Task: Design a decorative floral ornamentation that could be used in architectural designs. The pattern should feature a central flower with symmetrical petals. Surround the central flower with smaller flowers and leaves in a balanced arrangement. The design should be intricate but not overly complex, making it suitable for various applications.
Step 1671:
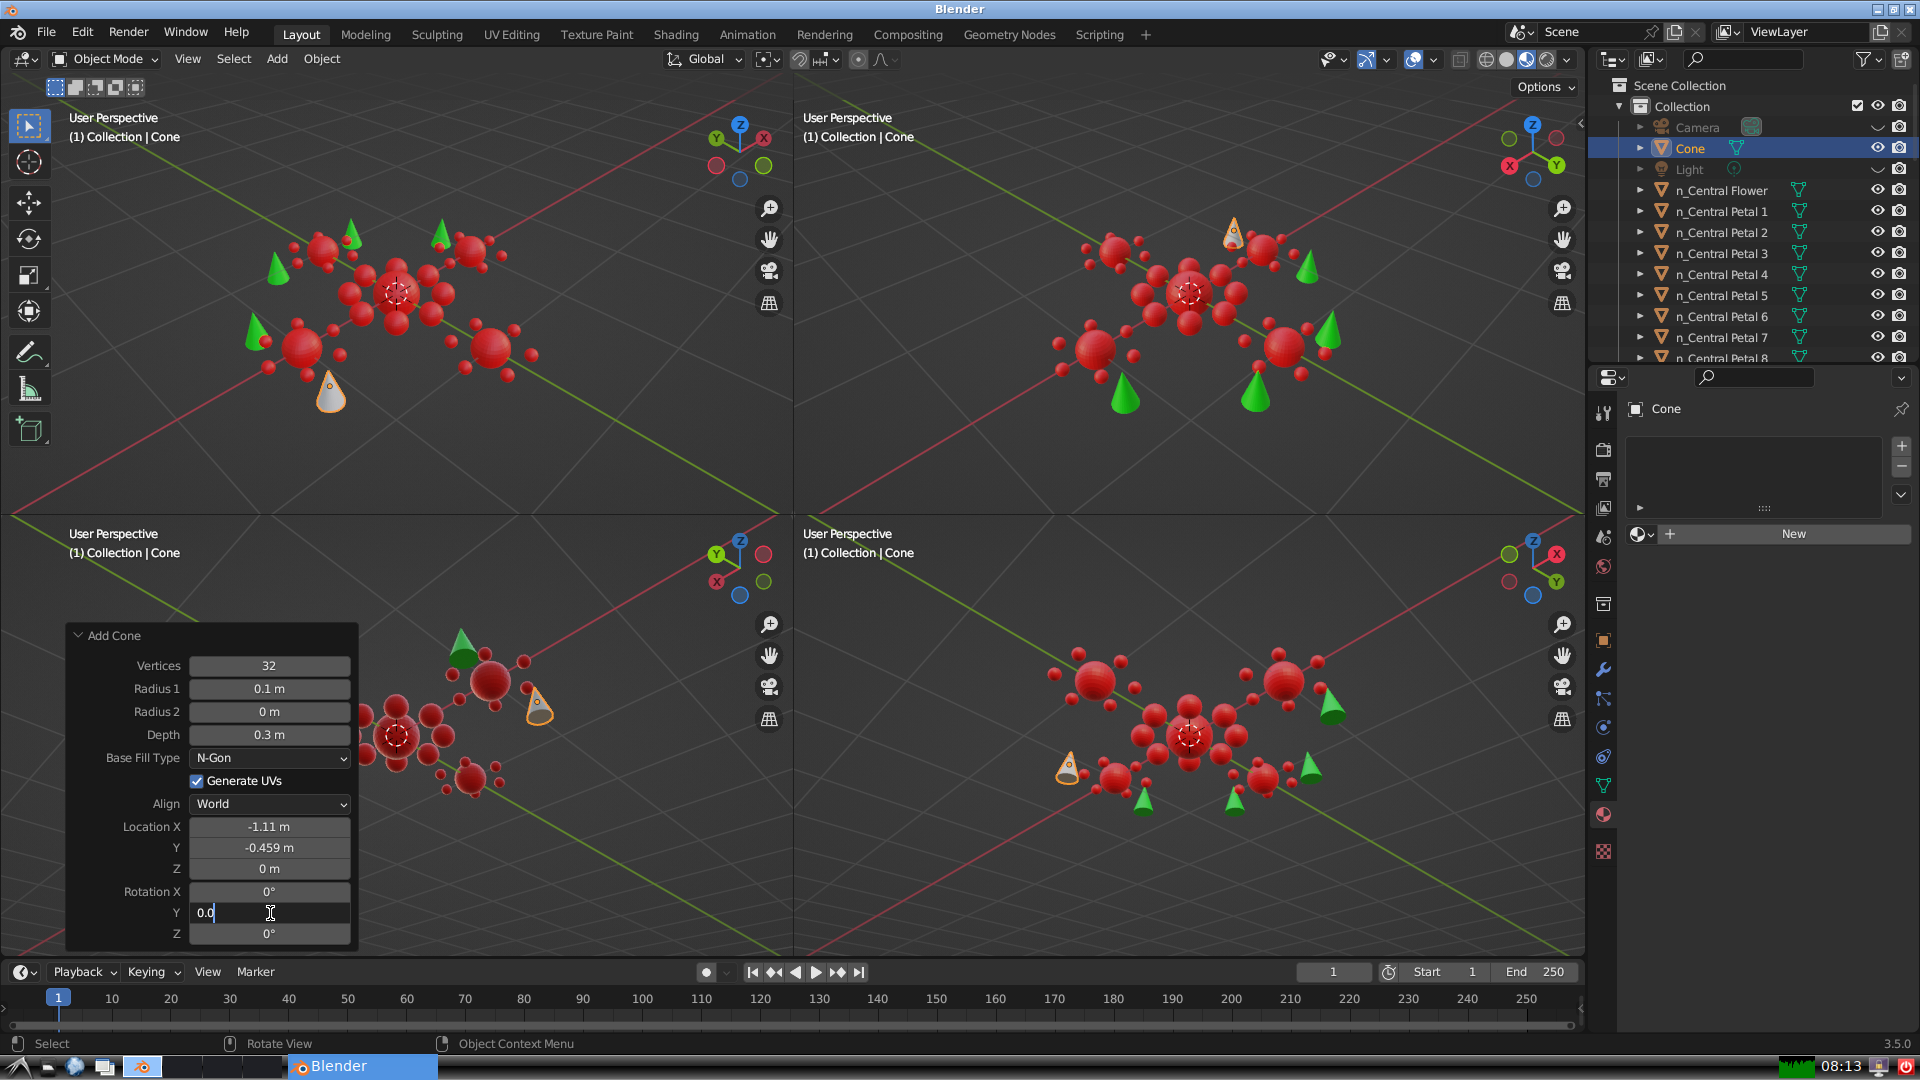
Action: {"key_press": ['Return']}